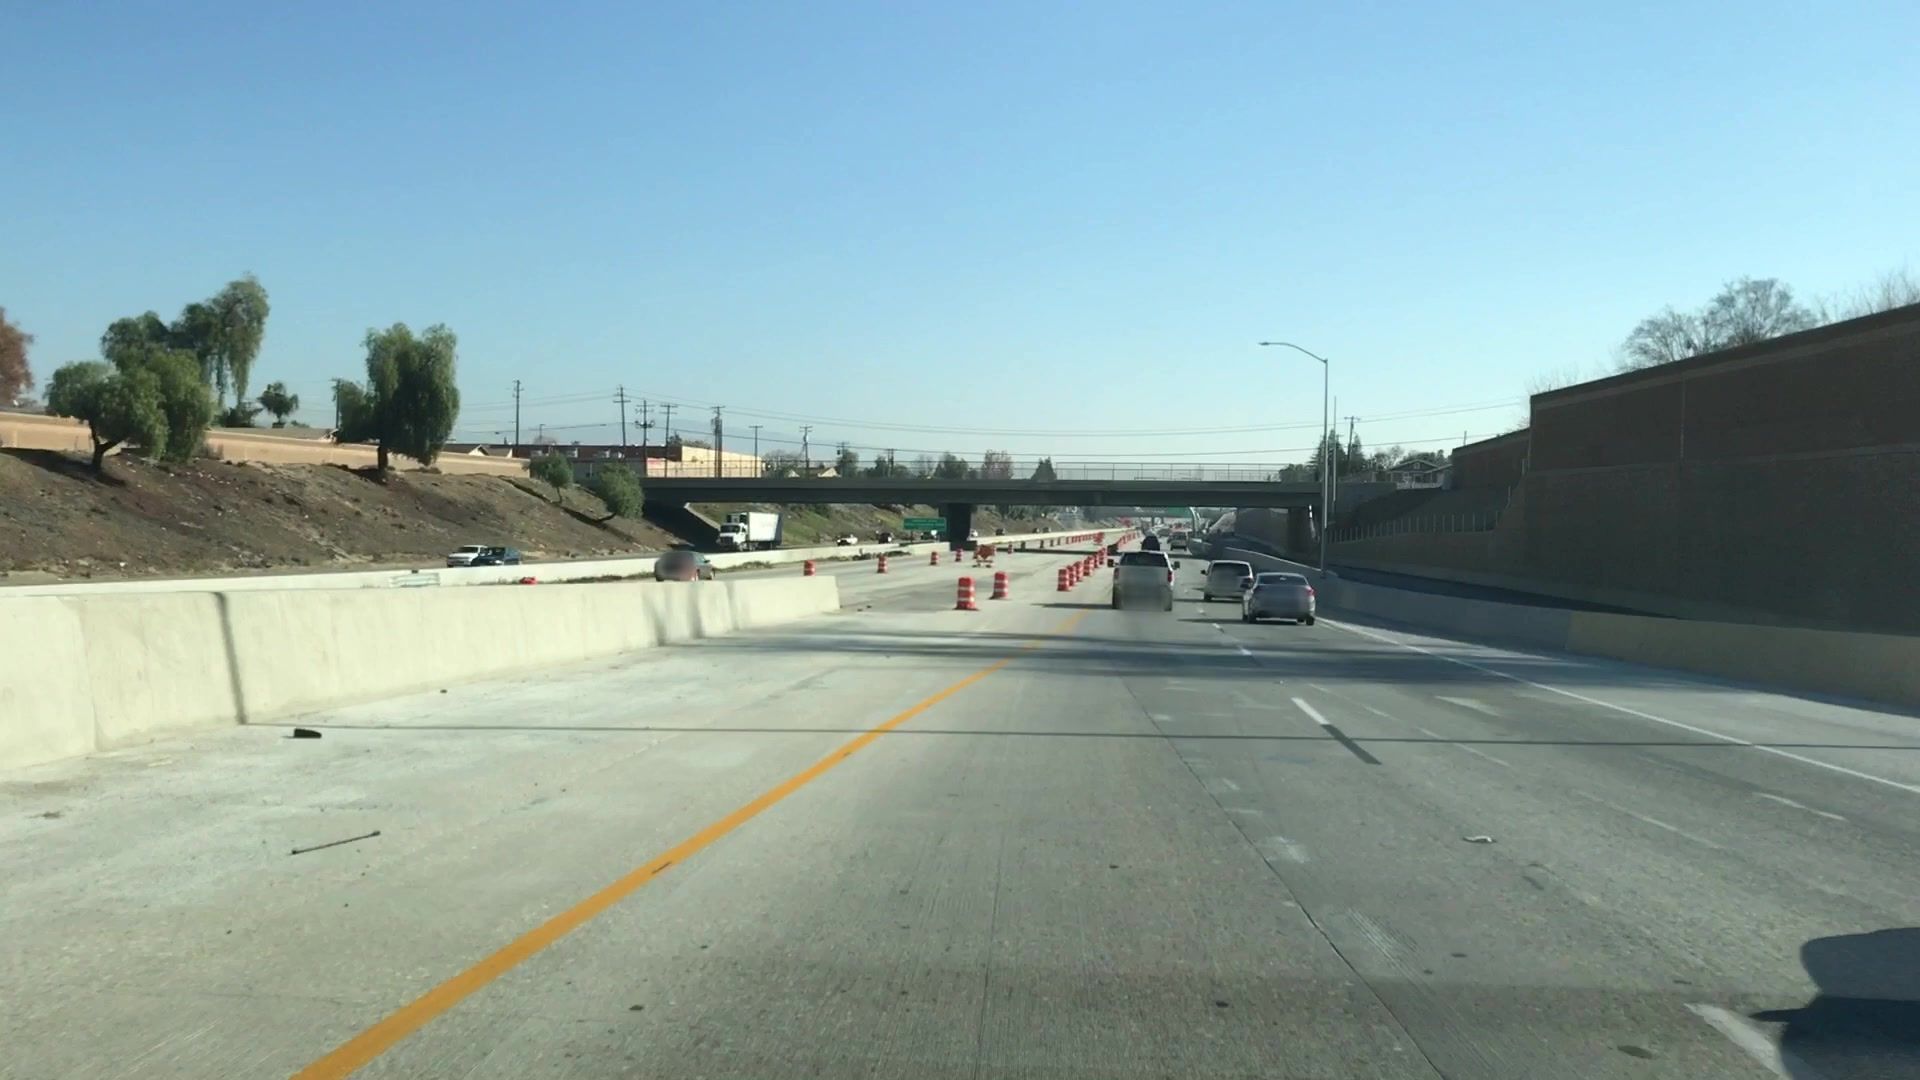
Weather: clear
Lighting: day
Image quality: good
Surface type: driving surface
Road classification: trunk_link, motorway_link
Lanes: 2
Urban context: urban centre
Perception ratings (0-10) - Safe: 0.26, Lively: 0.85, Beautiful: 2.82, Boring: 7.4, Depressing: 9.29, Wealthy: 0.89